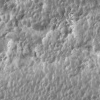
Atmospheric dust classification: not_dusty